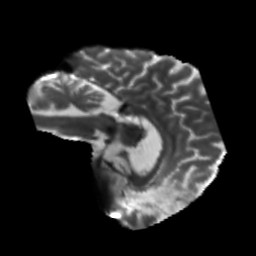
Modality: T2w
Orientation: sagittal
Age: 45
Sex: male
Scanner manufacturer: siemens
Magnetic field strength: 3 T
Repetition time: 5.47 s
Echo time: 0.0854 s